Aerial crown-view tile of a tropical tree (Barro Colorado Island, Panama), acquired 20240716:
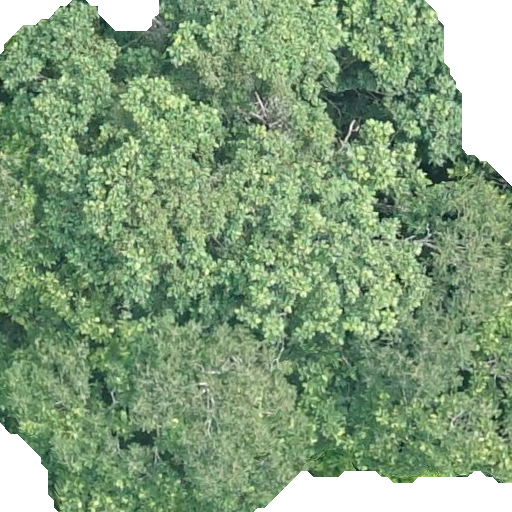
Species: Dipteryx oleifera
GBIF accepted scientific name: Dipteryx oleifera
Crown area: 435.363 m²